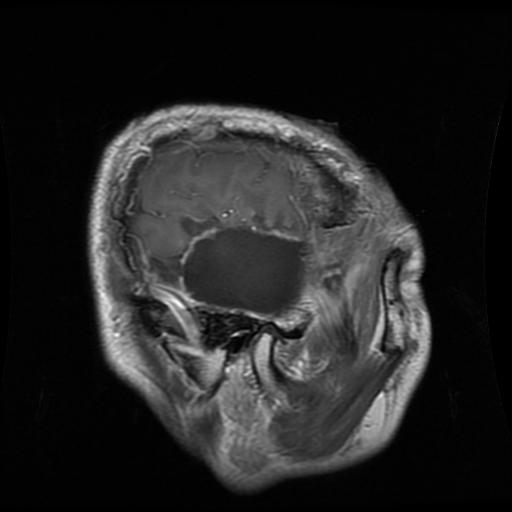
Label: glioma